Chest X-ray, AP view. Patient: 37 years old, sex F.
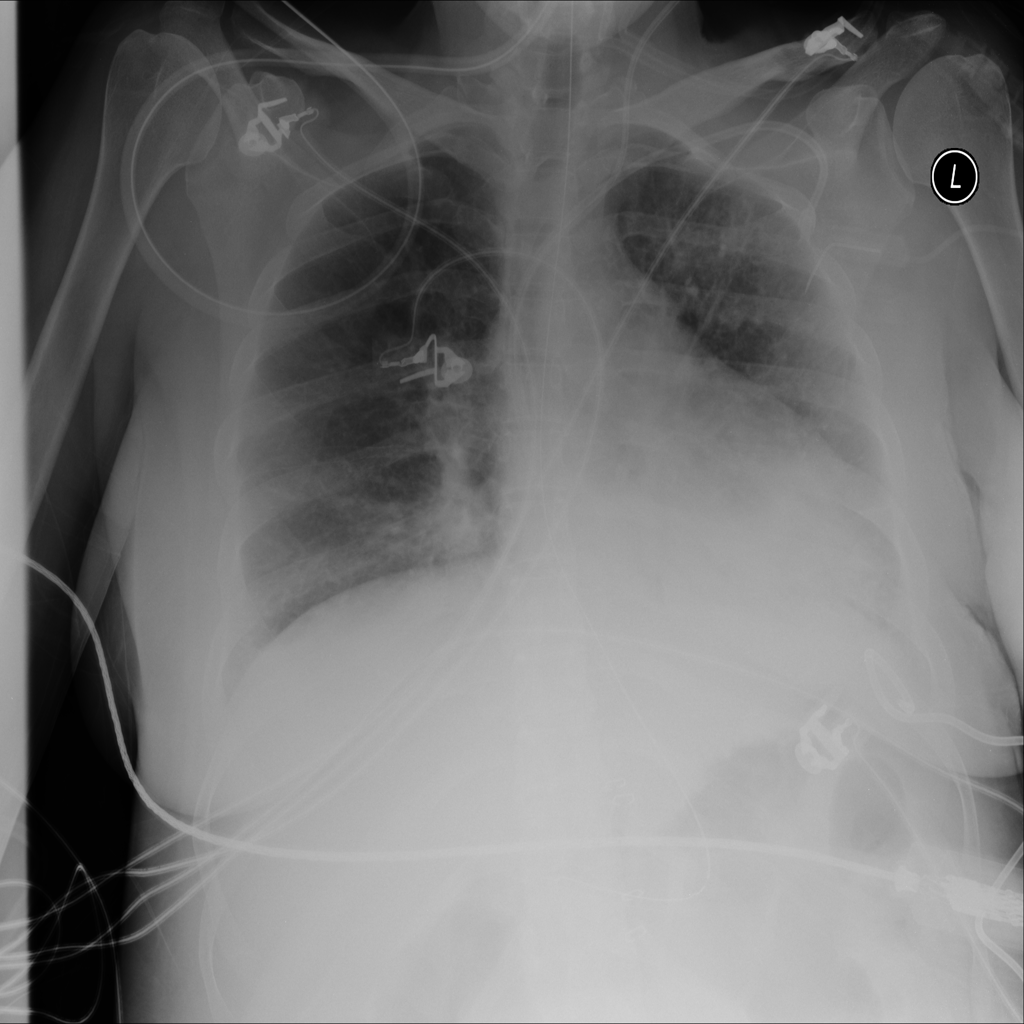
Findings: Infiltration